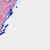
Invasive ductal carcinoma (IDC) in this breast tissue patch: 0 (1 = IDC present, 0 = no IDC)